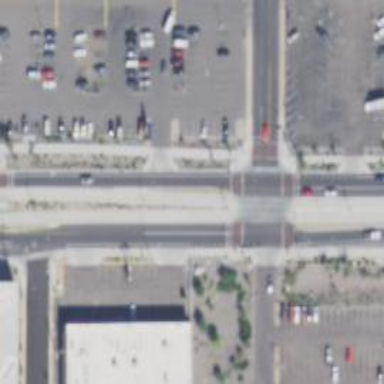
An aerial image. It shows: Solid stop line on the road marking.